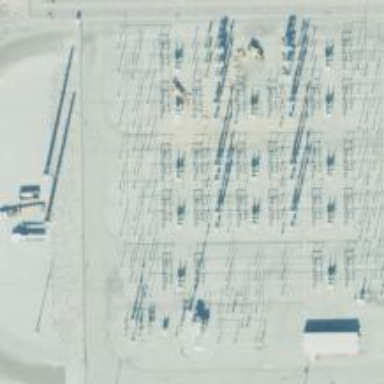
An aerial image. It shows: Switch for power supply.